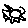
Label: sun